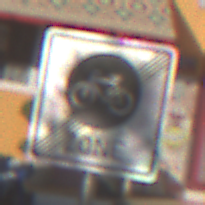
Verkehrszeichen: EndeFahrradzone
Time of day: MorningAfternoon
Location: Outdoor (Special)
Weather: PartlyCloudy
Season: NotSpecified
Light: Natural